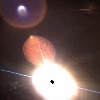
Label: sunburn